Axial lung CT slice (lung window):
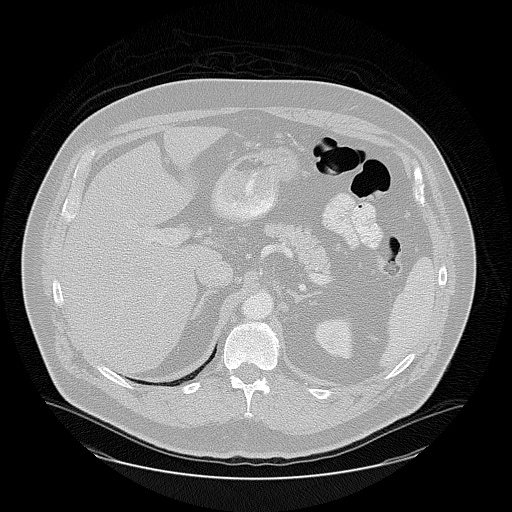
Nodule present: no